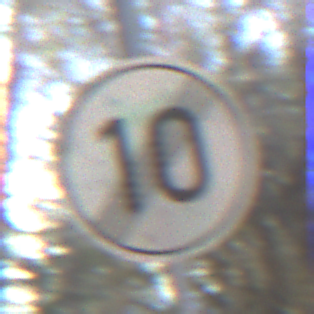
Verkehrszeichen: EndeGeschwindigkeit10
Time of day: MorningAfternoon
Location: Outdoor (Nature)
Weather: Clear
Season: Winter
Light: Natural